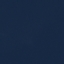
Land use / land cover: SeaLake